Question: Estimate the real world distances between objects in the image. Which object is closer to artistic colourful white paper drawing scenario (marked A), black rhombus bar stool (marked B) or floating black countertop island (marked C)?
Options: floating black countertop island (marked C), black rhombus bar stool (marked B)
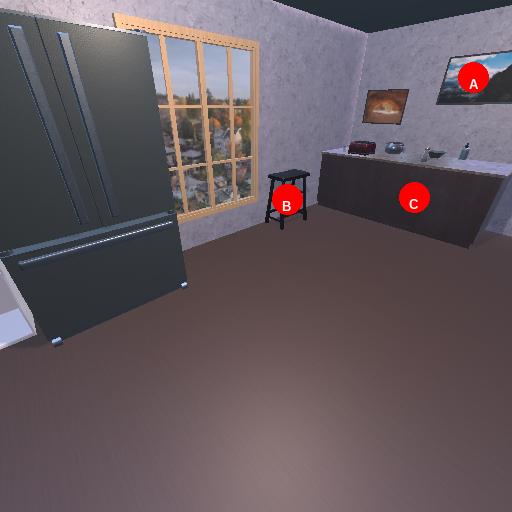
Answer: floating black countertop island (marked C)